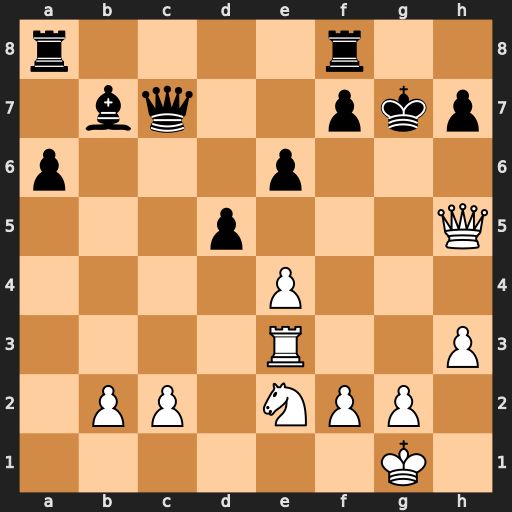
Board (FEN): r4r2/1bq2pkp/p3p3/3p3Q/4P3/4R2P/1PP1NPP1/6K1
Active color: w
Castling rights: -
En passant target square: -
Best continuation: Qg5+ Kh8 Qf6+